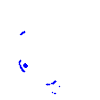
Particle: proton